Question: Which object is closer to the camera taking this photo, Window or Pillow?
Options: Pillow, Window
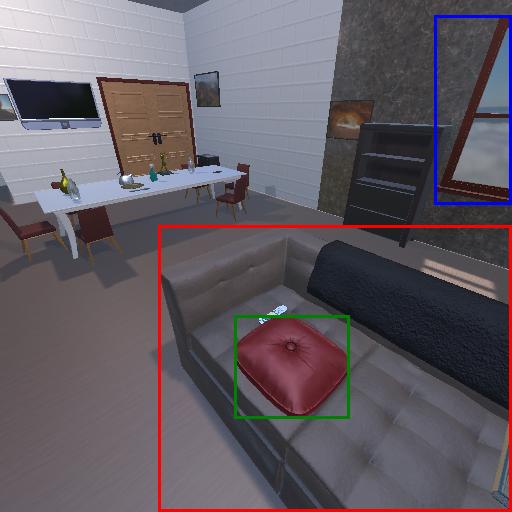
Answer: Pillow